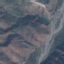
Land use / land cover class: HerbaceousVegetation